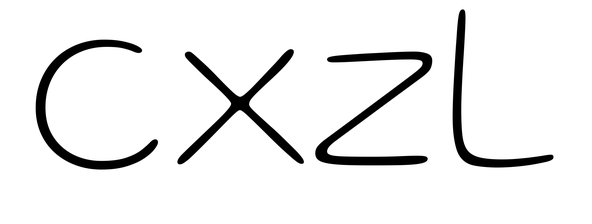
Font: Gluten_Thin